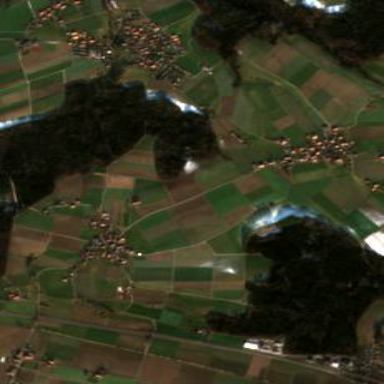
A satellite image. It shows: Picturesque farmland scene.